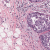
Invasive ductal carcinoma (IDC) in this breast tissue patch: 0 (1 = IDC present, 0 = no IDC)